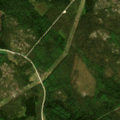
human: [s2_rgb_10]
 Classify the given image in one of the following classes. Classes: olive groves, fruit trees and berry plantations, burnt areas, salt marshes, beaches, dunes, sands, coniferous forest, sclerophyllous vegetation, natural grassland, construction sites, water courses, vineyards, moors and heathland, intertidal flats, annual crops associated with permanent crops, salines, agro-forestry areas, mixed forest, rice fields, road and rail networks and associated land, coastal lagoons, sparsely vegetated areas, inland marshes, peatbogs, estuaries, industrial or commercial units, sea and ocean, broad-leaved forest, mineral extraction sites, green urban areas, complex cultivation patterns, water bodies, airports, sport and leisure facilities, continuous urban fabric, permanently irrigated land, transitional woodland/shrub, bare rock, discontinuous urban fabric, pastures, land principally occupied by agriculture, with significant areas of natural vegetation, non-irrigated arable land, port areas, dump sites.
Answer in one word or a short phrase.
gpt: land principally occupied by agriculture, with significant areas of natural vegetation, coniferous forest, mixed forest